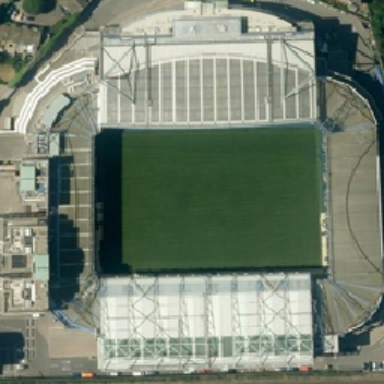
There is a huge stadium under the sun .